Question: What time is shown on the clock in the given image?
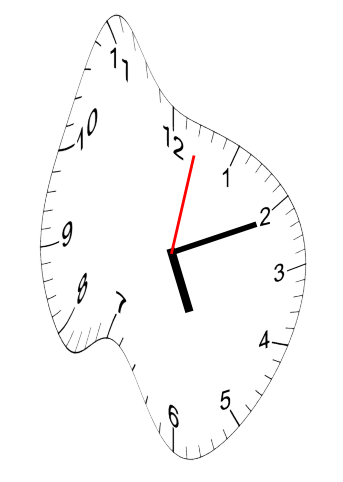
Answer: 05:11:02